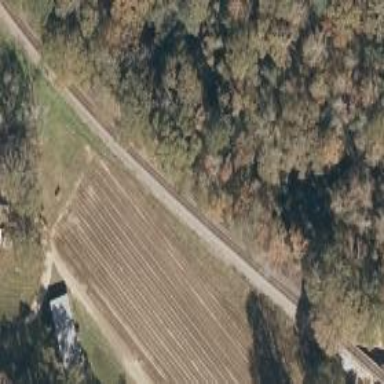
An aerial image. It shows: Railway track.